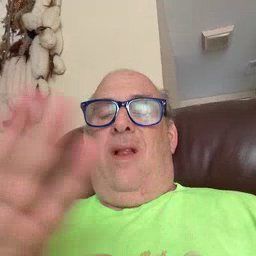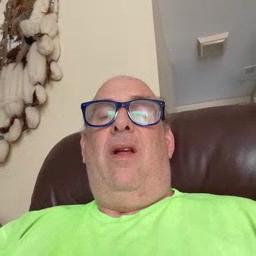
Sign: clean